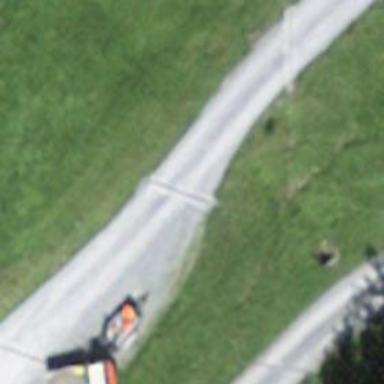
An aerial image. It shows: Unclassified asphalt road suitable for hiking. The road has grade1 quality track.